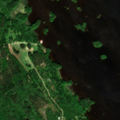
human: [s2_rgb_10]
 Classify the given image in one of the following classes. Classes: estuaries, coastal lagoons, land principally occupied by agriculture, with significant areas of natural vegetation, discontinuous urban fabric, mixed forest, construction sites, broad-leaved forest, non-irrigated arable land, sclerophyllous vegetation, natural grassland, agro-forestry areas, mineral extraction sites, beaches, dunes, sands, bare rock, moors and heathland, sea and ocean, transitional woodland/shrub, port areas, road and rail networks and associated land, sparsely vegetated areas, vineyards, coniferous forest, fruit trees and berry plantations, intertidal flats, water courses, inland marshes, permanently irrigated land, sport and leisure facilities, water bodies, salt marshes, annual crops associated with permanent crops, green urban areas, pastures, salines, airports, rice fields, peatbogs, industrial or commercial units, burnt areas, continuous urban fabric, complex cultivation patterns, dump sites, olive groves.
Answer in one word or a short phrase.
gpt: broad-leaved forest, mixed forest, water bodies